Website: home-depot
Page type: account-selection
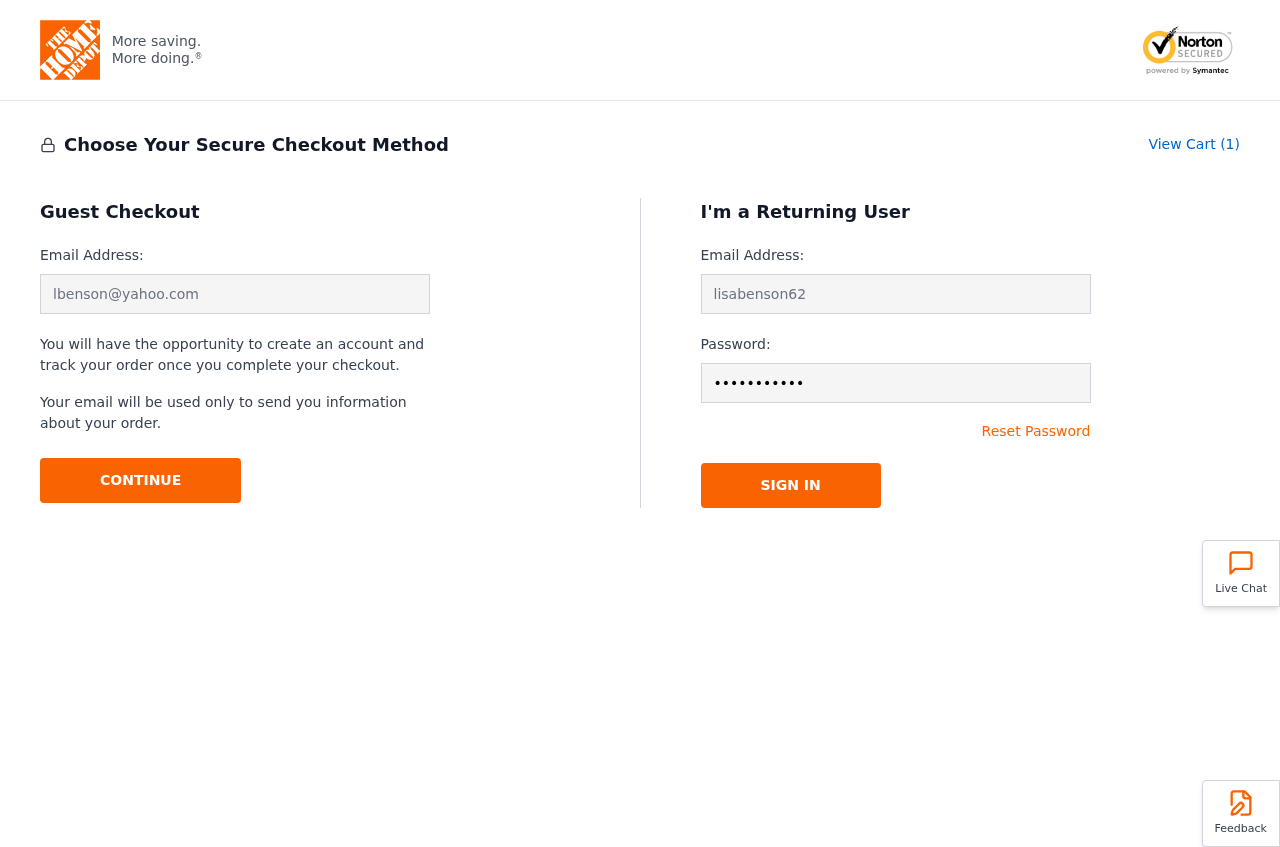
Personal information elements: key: PII_EMAIL
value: lbenson@yahoo.com
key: PII_LOGIN_USERNAME
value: lisabenson62
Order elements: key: ORDER_NUM_ITEMS
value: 1